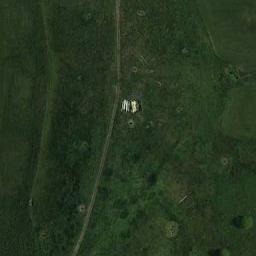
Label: meadow